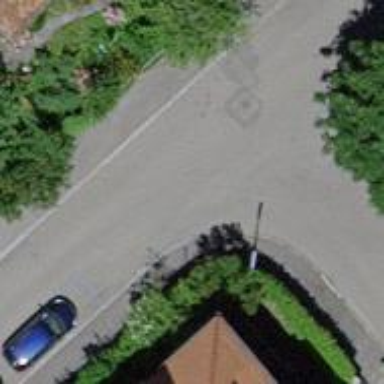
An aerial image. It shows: Kerb serving as barrier.